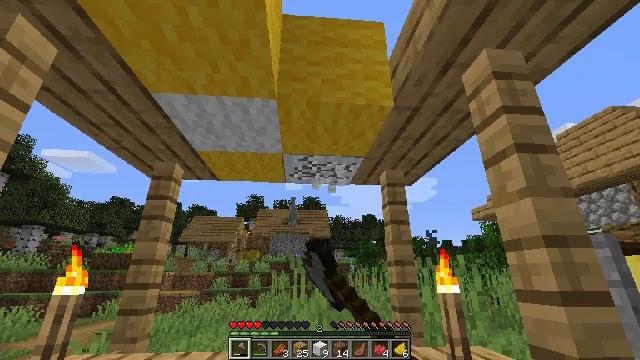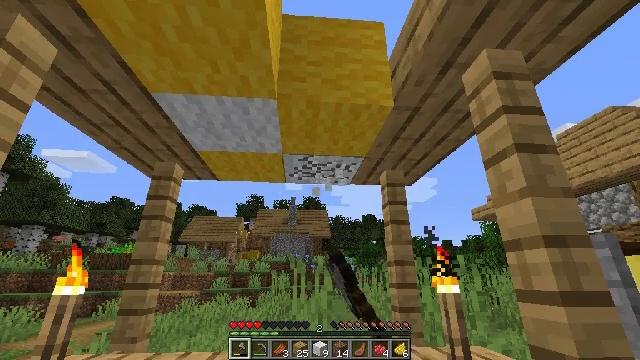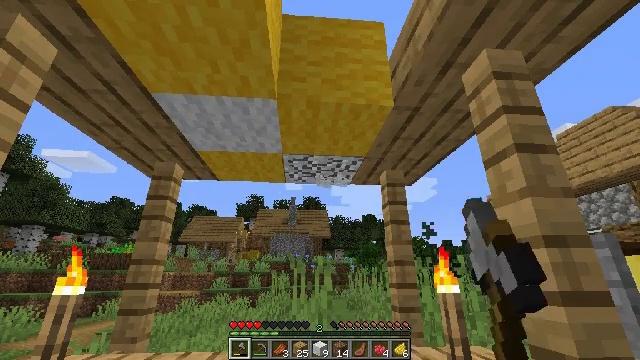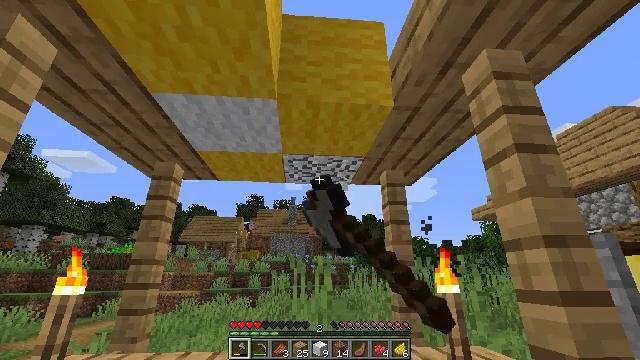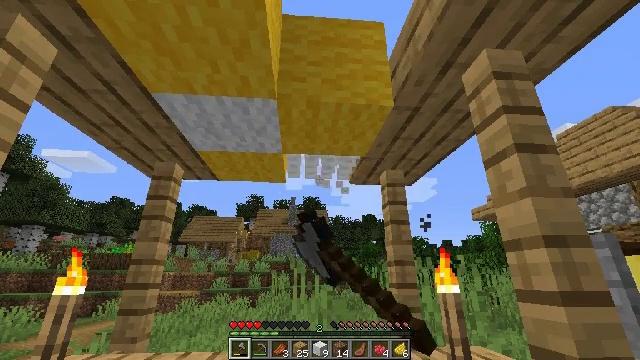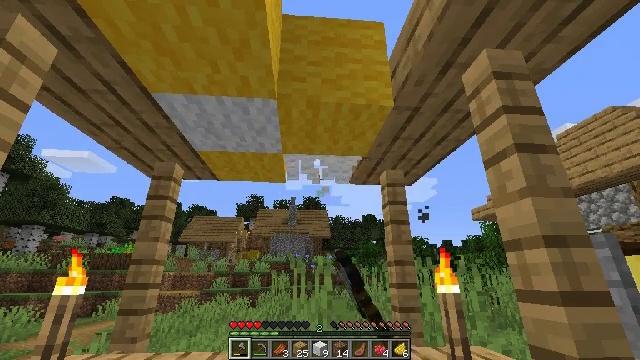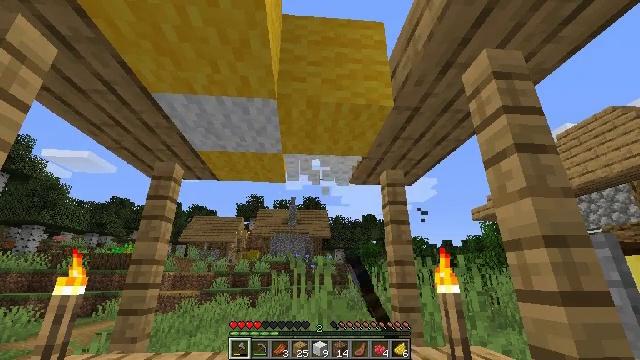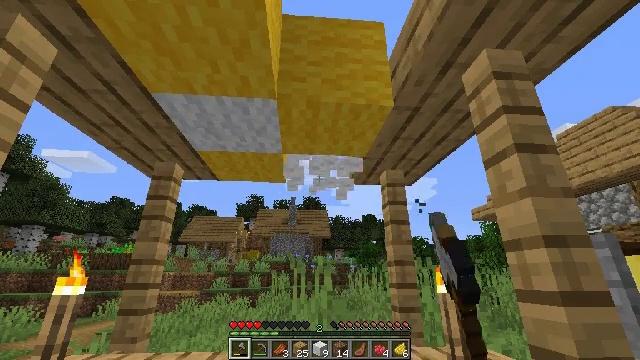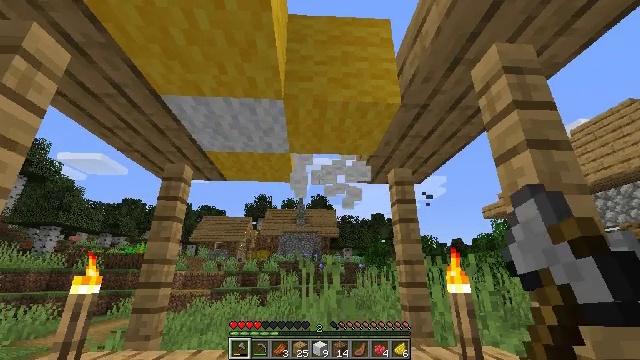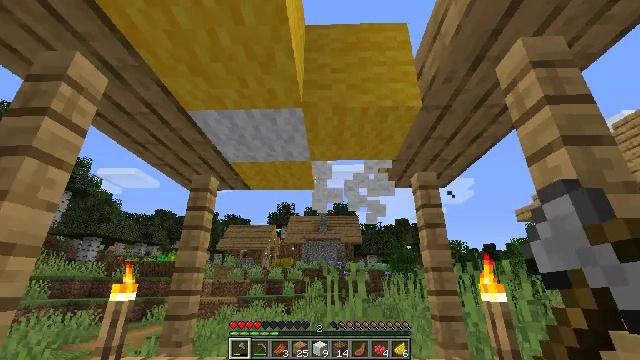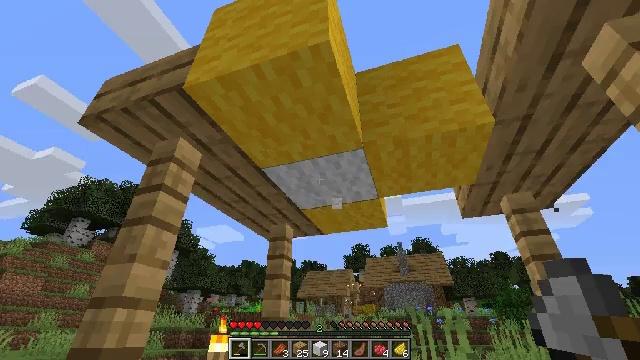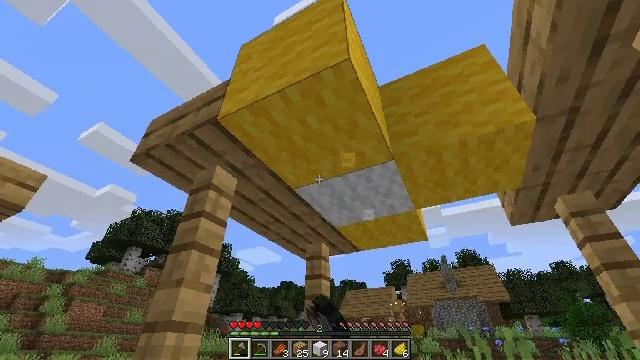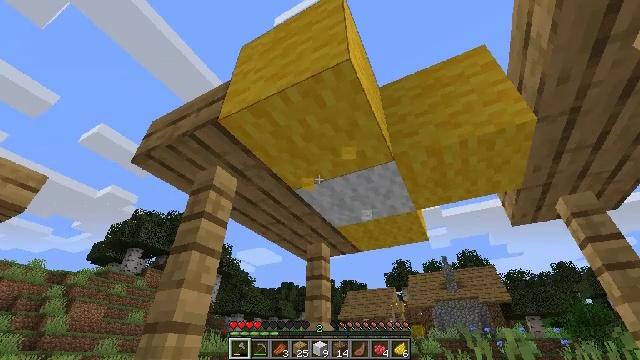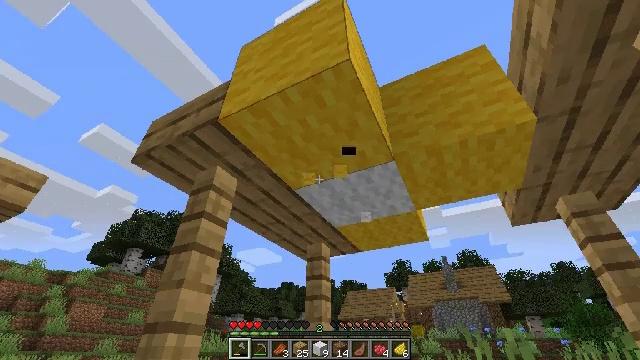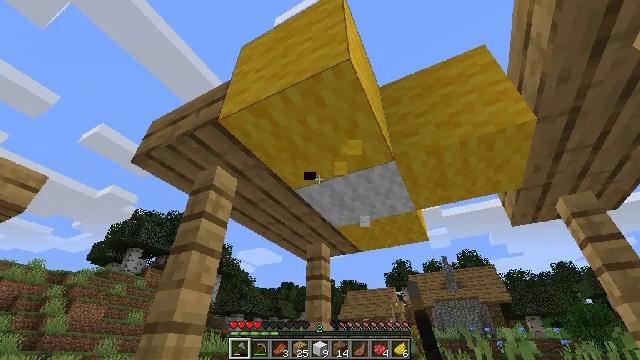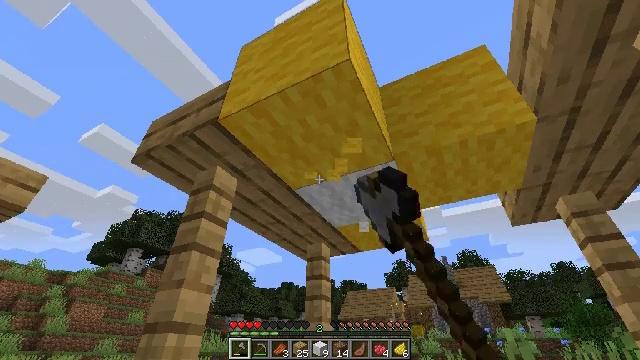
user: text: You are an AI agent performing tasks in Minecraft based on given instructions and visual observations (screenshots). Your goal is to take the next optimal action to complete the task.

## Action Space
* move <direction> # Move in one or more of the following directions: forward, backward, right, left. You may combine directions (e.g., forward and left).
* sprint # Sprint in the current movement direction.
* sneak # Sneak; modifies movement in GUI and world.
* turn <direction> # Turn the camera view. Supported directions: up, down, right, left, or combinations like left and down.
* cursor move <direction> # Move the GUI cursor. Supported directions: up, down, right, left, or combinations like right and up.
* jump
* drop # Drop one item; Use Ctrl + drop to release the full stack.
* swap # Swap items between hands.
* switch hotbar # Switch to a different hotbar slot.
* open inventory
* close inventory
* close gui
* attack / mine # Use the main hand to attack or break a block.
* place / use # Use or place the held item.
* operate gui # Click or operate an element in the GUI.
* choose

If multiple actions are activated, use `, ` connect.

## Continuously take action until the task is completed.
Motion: motion action
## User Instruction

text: Break the white wool for crafting.
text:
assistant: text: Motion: attack / mine
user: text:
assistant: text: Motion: attack / mine
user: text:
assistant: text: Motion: attack / mine
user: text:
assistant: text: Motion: attack / mine
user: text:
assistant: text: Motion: attack / mine
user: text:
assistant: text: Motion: attack / mine
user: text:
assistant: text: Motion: attack / mine
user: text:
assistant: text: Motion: turn left, attack / mine
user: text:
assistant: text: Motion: turn left and up, attack / mine
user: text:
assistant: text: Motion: turn left and up, attack / mine
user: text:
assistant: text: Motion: turn left and up, attack / mine
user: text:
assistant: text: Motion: attack / mine
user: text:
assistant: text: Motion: attack / mine
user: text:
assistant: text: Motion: attack / mine
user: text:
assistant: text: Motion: attack / mine
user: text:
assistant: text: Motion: attack / mine
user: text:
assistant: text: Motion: attack / mine
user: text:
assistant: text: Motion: attack / mine
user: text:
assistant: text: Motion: attack / mine
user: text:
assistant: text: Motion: attack / mine
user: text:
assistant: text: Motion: turn right and down, attack / mine
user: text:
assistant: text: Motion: turn right, attack / mine
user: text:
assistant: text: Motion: attack / mine
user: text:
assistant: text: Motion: attack / mine
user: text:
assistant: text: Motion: attack / mine
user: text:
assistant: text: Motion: attack / mine
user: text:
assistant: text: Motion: attack / mine
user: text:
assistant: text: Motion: attack / mine
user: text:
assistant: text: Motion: attack / mine
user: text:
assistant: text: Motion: attack / mine